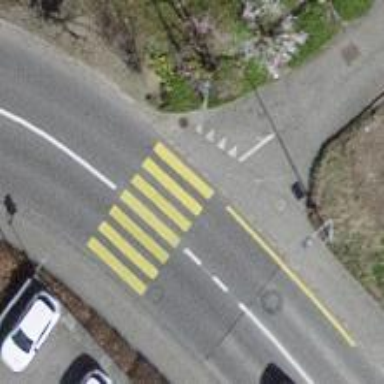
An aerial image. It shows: Uncontrolled zebra crossing on the road.